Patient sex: M
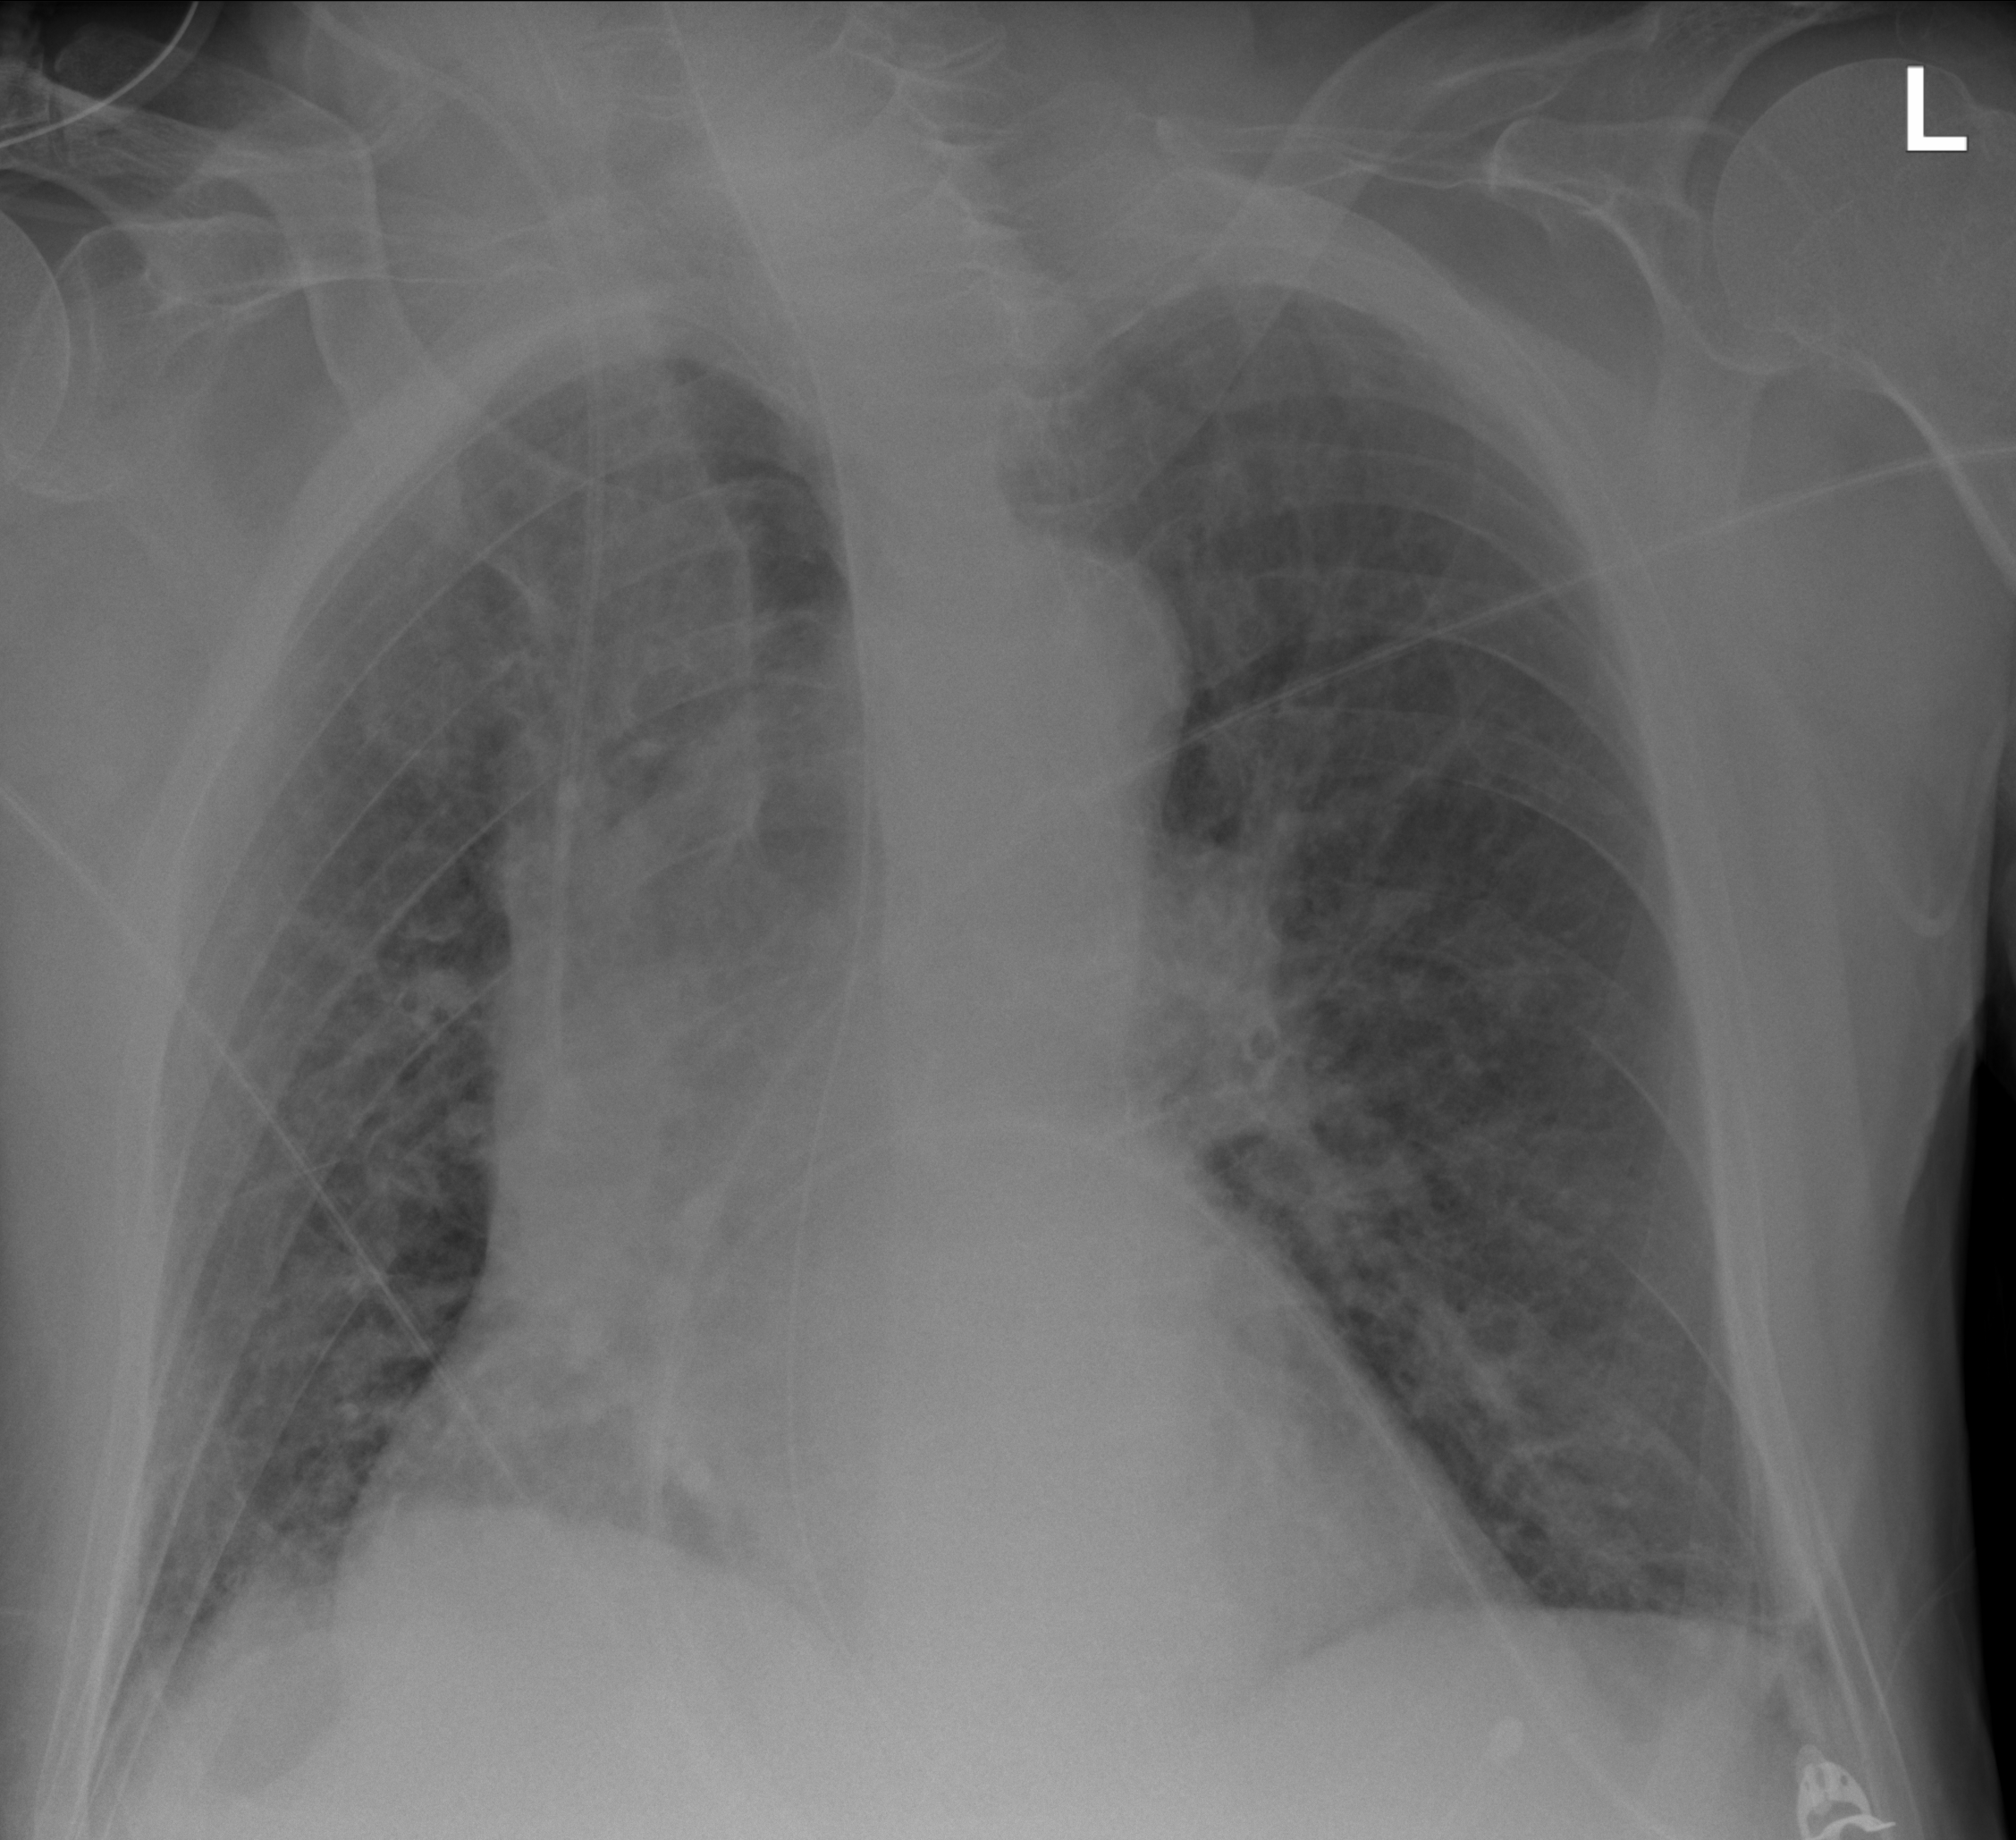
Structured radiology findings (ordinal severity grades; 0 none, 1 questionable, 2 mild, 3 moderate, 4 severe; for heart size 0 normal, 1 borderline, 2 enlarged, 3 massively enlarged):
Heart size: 0
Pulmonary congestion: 2
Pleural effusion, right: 0
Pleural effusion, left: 0
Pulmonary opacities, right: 0
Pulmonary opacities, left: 0
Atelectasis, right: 0
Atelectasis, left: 0